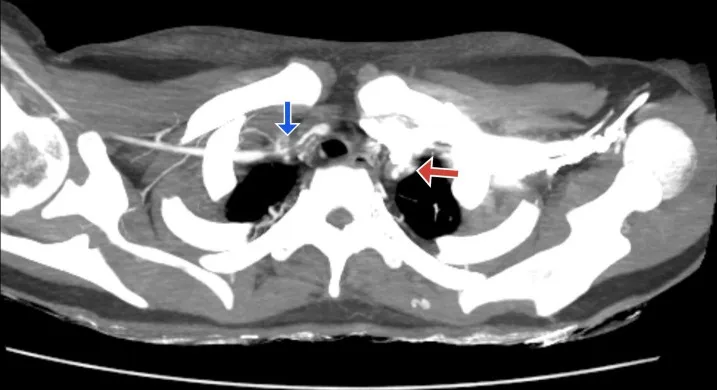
CT aortogram with the blue arrow showing the narrowing of the brachiocephalic trunk and the red arrow showing the narrowing of the left subclavian artery.
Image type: radiology (ct)